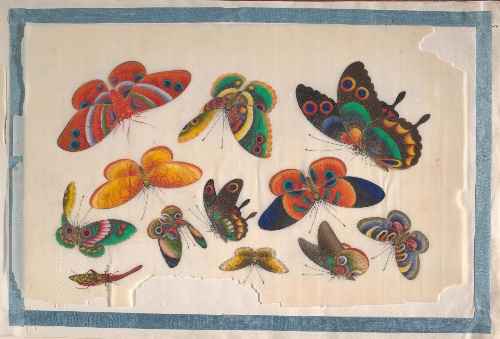
Artist: Unidentified artist
Date: 19th century
Object type: Album
Classification: Paintings
Medium: Album of twelve leaves; color on pith paper
Culture: China
Period: Qing dynasty (1644–1911)
Dimensions: Image (each): 8 3/4 × 13 1/4 in. (22.2 × 33.7 cm)
Overall (album): 9 3/4 × 14 5/8 × 1/2 in. (24.8 × 37.1 × 1.3 cm)
Department: Asian Art
Credit line: Gift of Mary E. Cornell, 1958
Accession year: 1958
Repository: Metropolitan Museum of Art, New York, NY
Tags: Insects|Butterflies